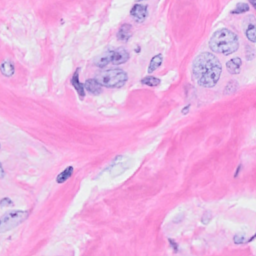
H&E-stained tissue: Breast